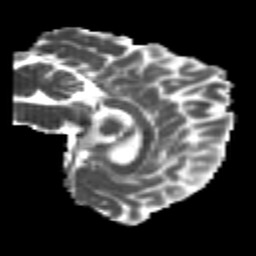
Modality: MD
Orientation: sagittal
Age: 21
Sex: female
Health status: healthy
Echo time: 0.074 s